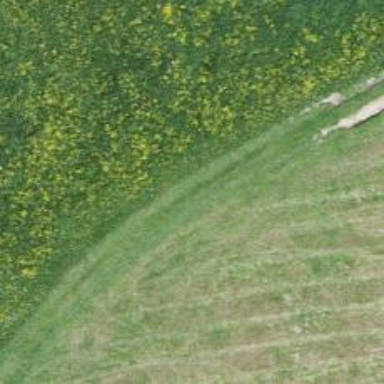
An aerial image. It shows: Grass track with grade5 track type.